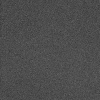
Atmospheric dust classification: dusty